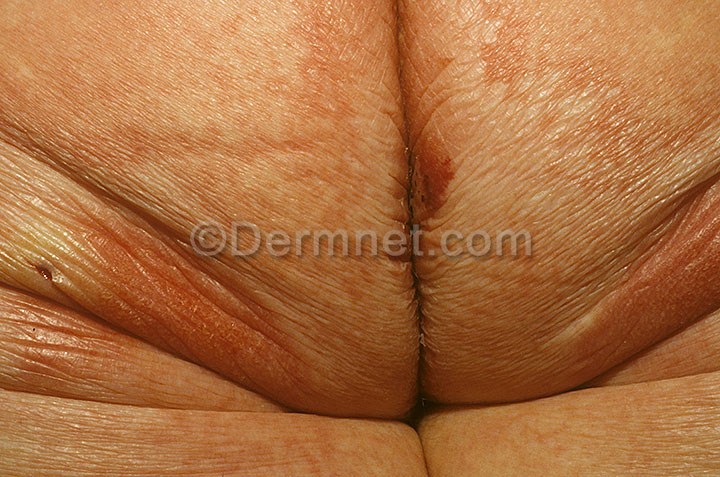
Disease: Eczema Photos